Breast ultrasound image
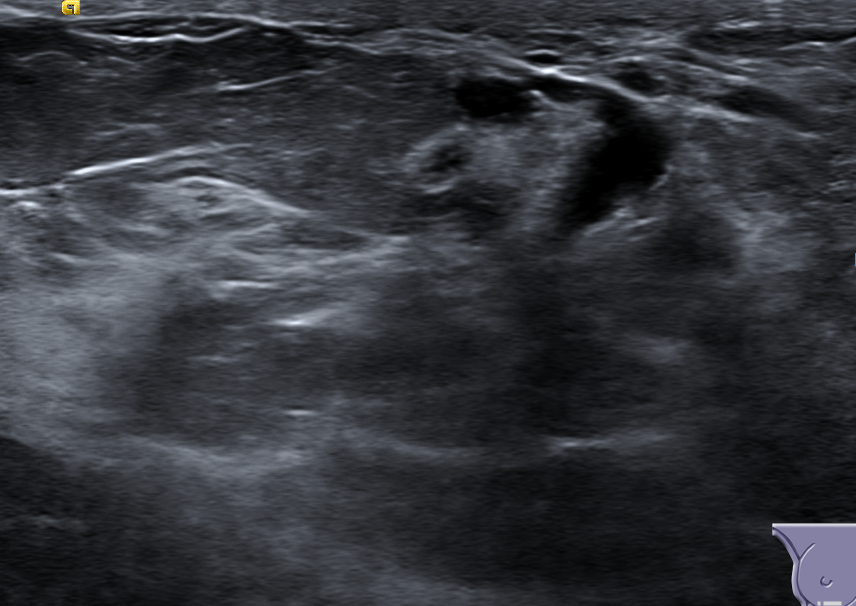
Diagnosis: benign